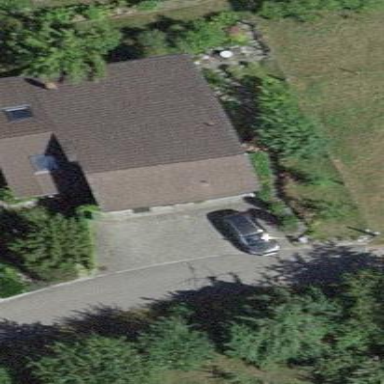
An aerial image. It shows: Simple house.